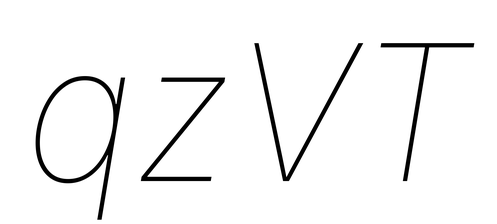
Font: Inter-Italic_Thin_Italic